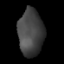
Tissue: lung
Cell type: Epithelial cells
Senescence score: 0.1907
Nuclear area (px): 1163
Mean DAPI intensity: 67.583